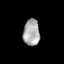
Tissue: lung
Cell type: Pericytes
Senescence score: 0.5699
Nuclear area (px): 424
Mean DAPI intensity: 170.384